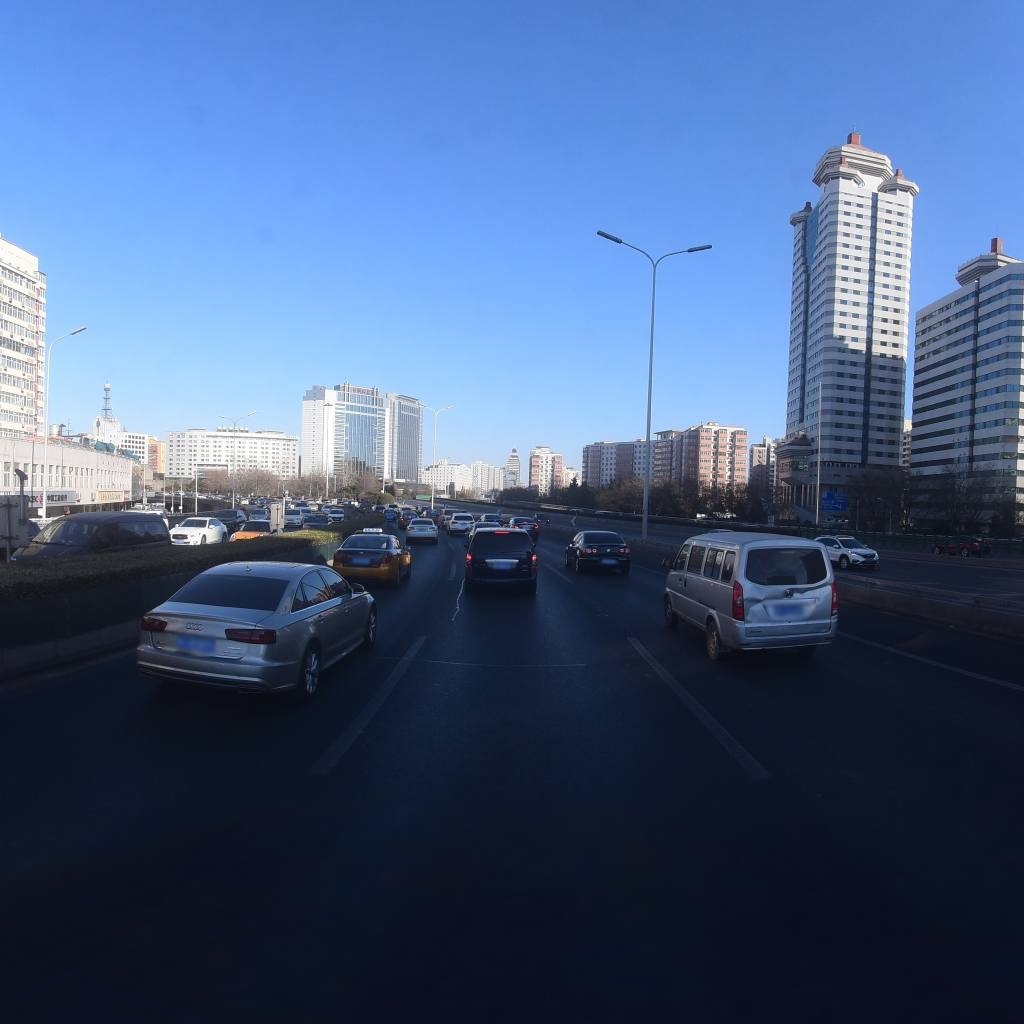
Region: Xicheng
Road damage annotations: longitudinal patch, transverse patch